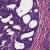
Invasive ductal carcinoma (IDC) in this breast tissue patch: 1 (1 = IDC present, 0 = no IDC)